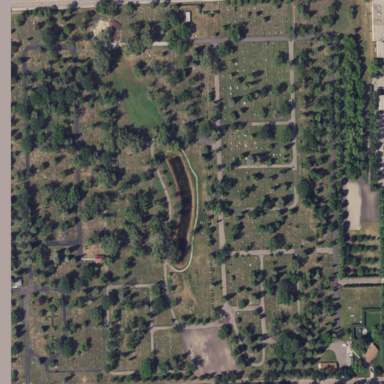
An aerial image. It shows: Graveyard.